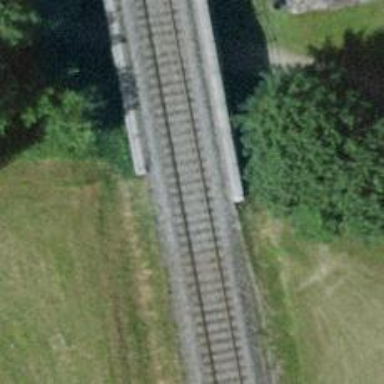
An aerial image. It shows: Single-track railway bridge with electrified contact line.